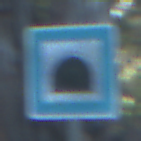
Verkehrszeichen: Tunnel
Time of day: MorningAfternoon
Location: Outdoor (Nature)
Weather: Clear
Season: NotSpecified
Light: Natural